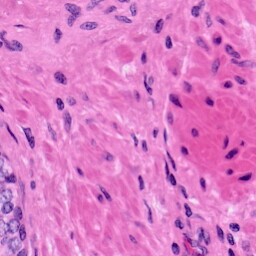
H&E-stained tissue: Prostate